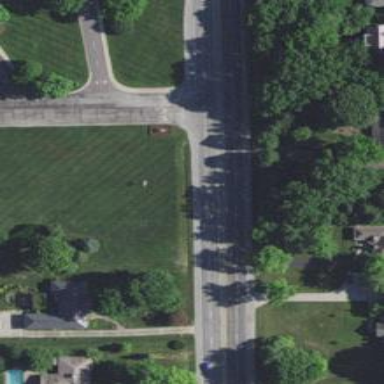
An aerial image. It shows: Primary road with asphalt surface.